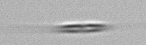
Label: Cylindrotheca